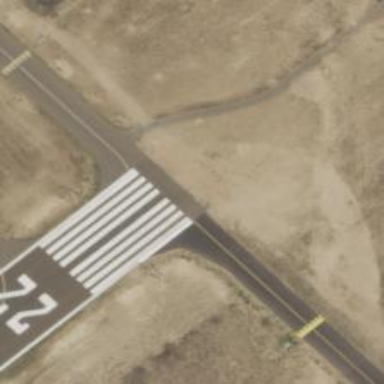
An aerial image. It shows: Runway at airport.